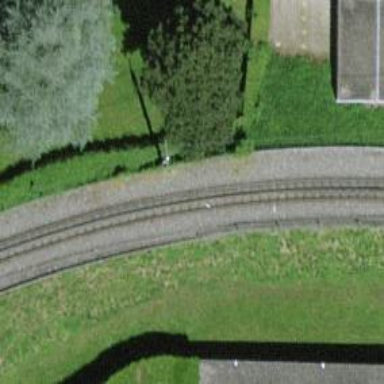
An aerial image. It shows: Narrow-gauge railway track with electrified contact line. The railway has one track.